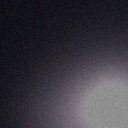
Screen state: off